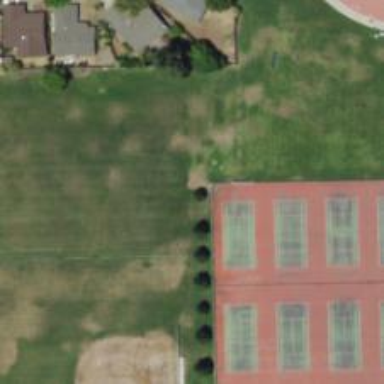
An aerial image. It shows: Tennis court in leisure pitch.